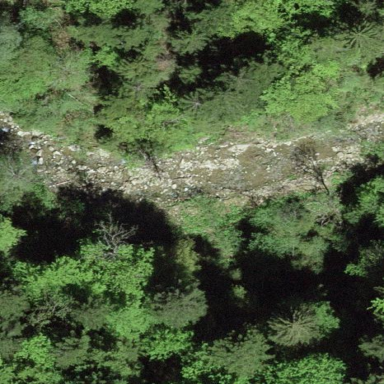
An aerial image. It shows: Natural scree.